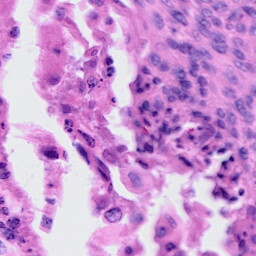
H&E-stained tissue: Cervix